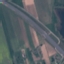
Land use / land cover: Highway